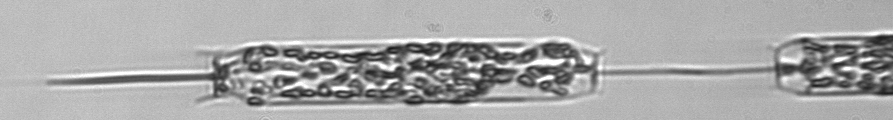
Label: Ditylum_brightwellii